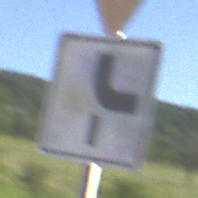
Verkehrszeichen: VerlaufVorfahrtsstrasse10
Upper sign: VorfahrtGewaehren
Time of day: MorningAfternoon
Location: Outdoor (RoadRail)
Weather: PartlyCloudy
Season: NotSpecified
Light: Natural